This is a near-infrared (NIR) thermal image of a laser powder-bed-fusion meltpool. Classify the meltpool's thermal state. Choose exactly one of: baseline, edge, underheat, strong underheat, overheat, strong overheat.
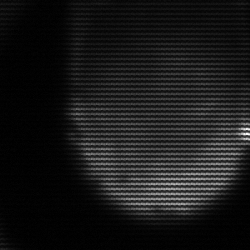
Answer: edge